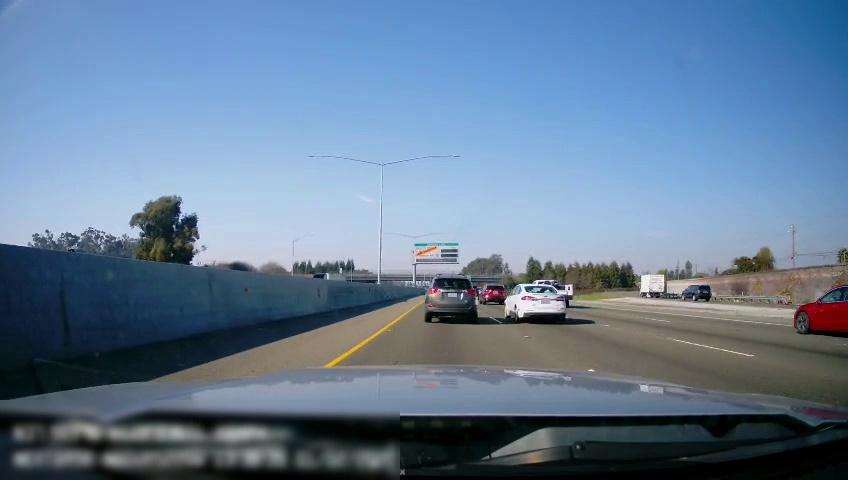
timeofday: Day
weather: Sunny
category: Drivable Space
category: Drivable Space
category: Vehicles | SUV
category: Vehicles | SUV
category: Vehicles | Car
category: Vehicles | Truck
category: Vehicles | Truck
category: Vehicles | SUV
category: Vehicles | Car
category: Vehicles | Truck
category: Lanes | Current Lane
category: Lanes | Current Lane
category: Lanes | Alternate Lane
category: Lanes | Alternate Lane
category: Lanes | Alternate Lane
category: Traffic | Signs